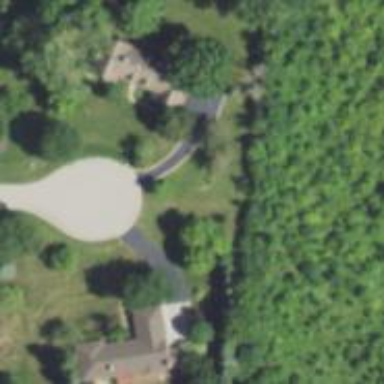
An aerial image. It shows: Driveway leading to service road.